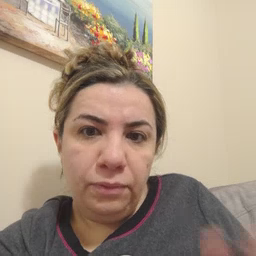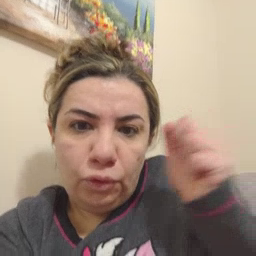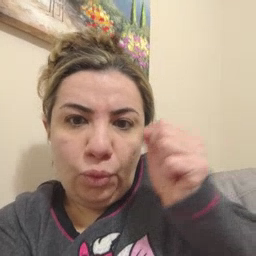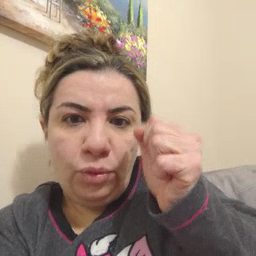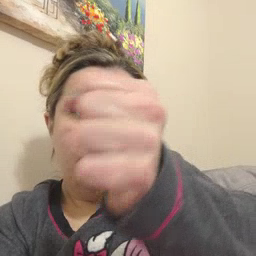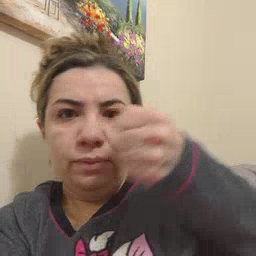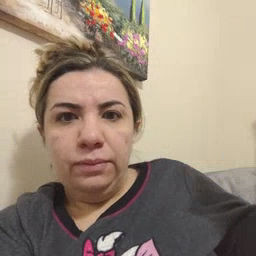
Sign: refrigerator